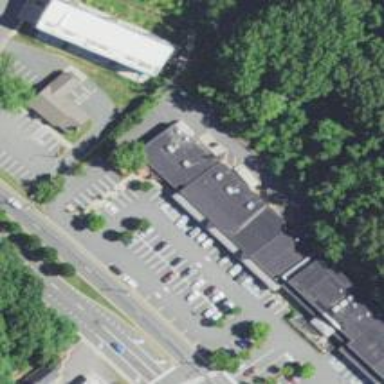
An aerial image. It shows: Post office.